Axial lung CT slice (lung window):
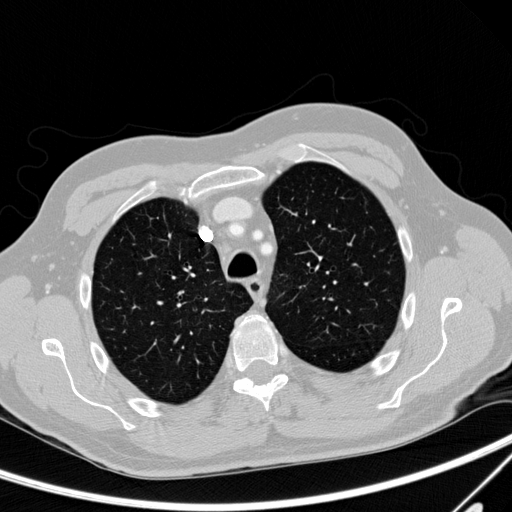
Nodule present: no